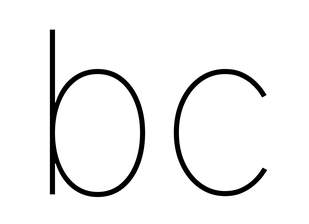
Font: Inter_Thin